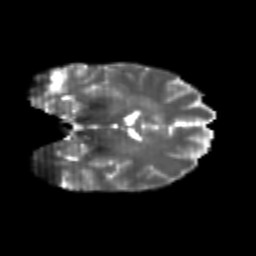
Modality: T2w
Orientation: coronal
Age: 23
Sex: female
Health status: healthy
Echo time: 0.074 s